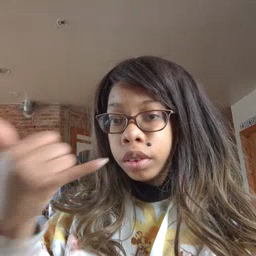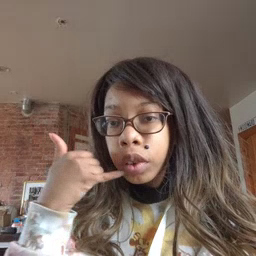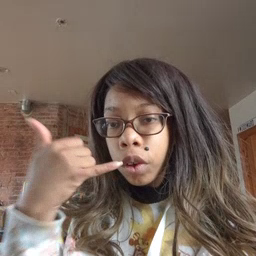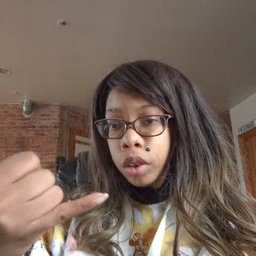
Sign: callonphone